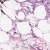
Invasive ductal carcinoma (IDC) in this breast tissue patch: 0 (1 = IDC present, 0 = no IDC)